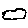
Label: cloud